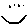
Label: smiley face